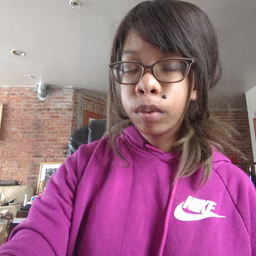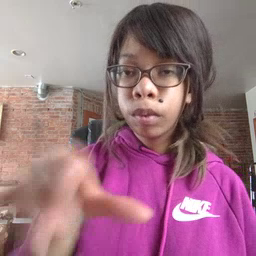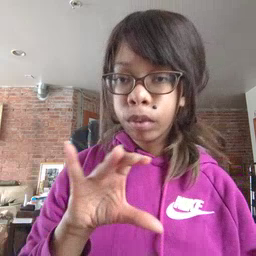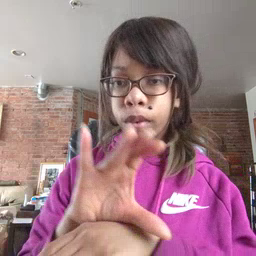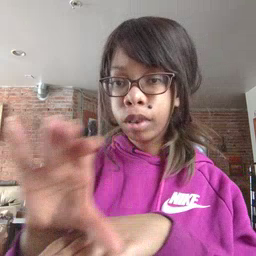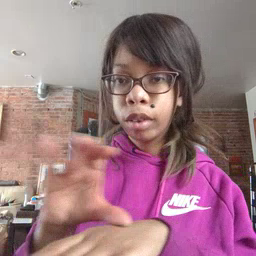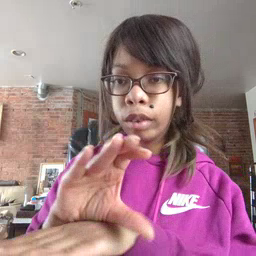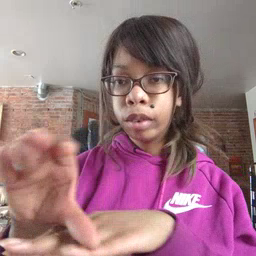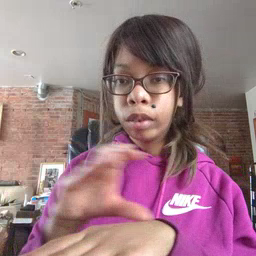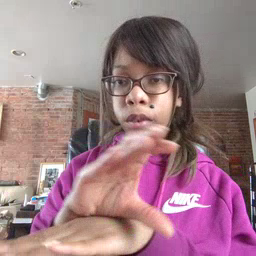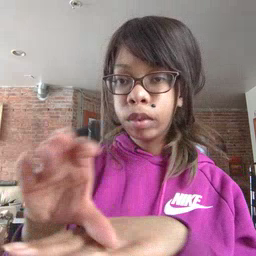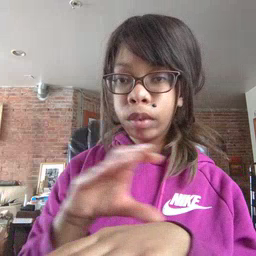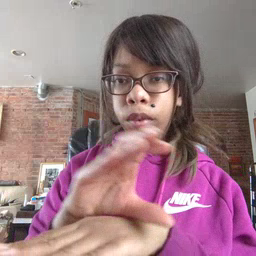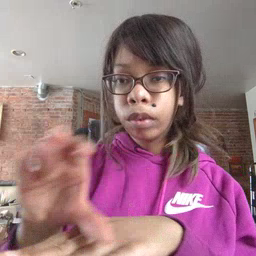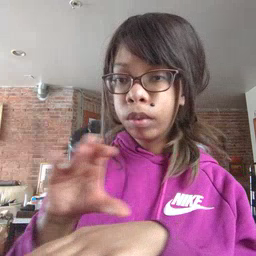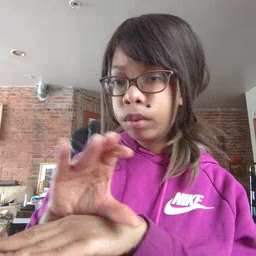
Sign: chocolate